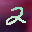
Label: 2